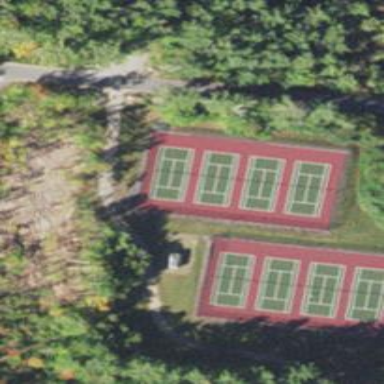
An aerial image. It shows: Tennis court on pitch.